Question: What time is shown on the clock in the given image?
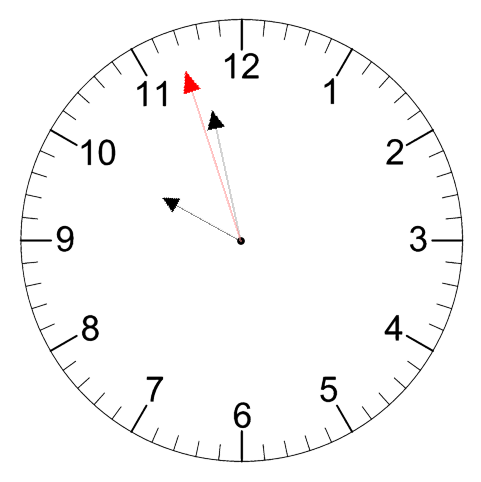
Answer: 09:57:57